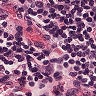
Metastatic tissue present: no